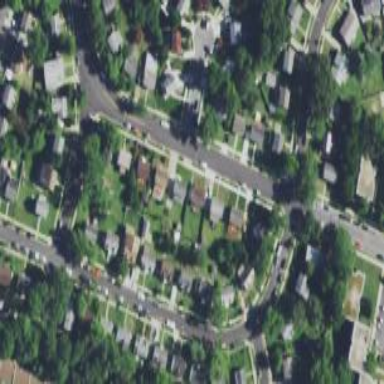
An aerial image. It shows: Sidewalk.